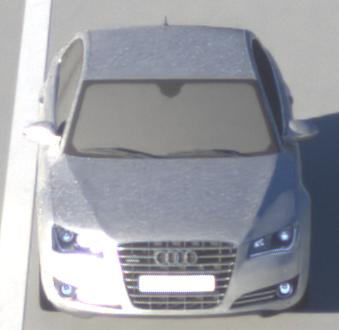
Make: Audi
Model: A8 D4
Model produced from: 2009
Model produced until: 2017
Doors: 4
Color: white
Road condition: dry road
Daytime: sunrise or sunset
Contrast: high contrast